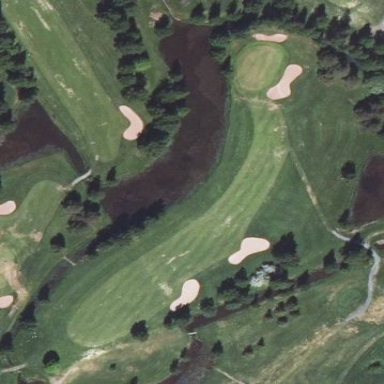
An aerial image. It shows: Water hazard in golf course. The hazard is natural water feature.